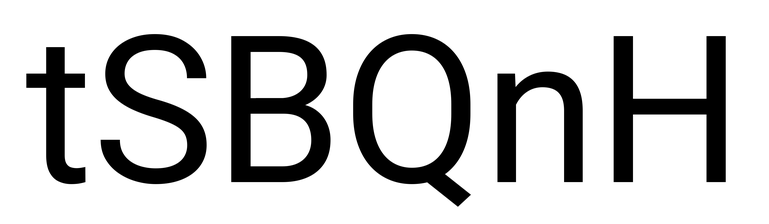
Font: Roboto_Regular